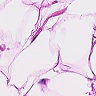
Metastatic tissue present: no